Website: crate-barrel
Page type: billing-address
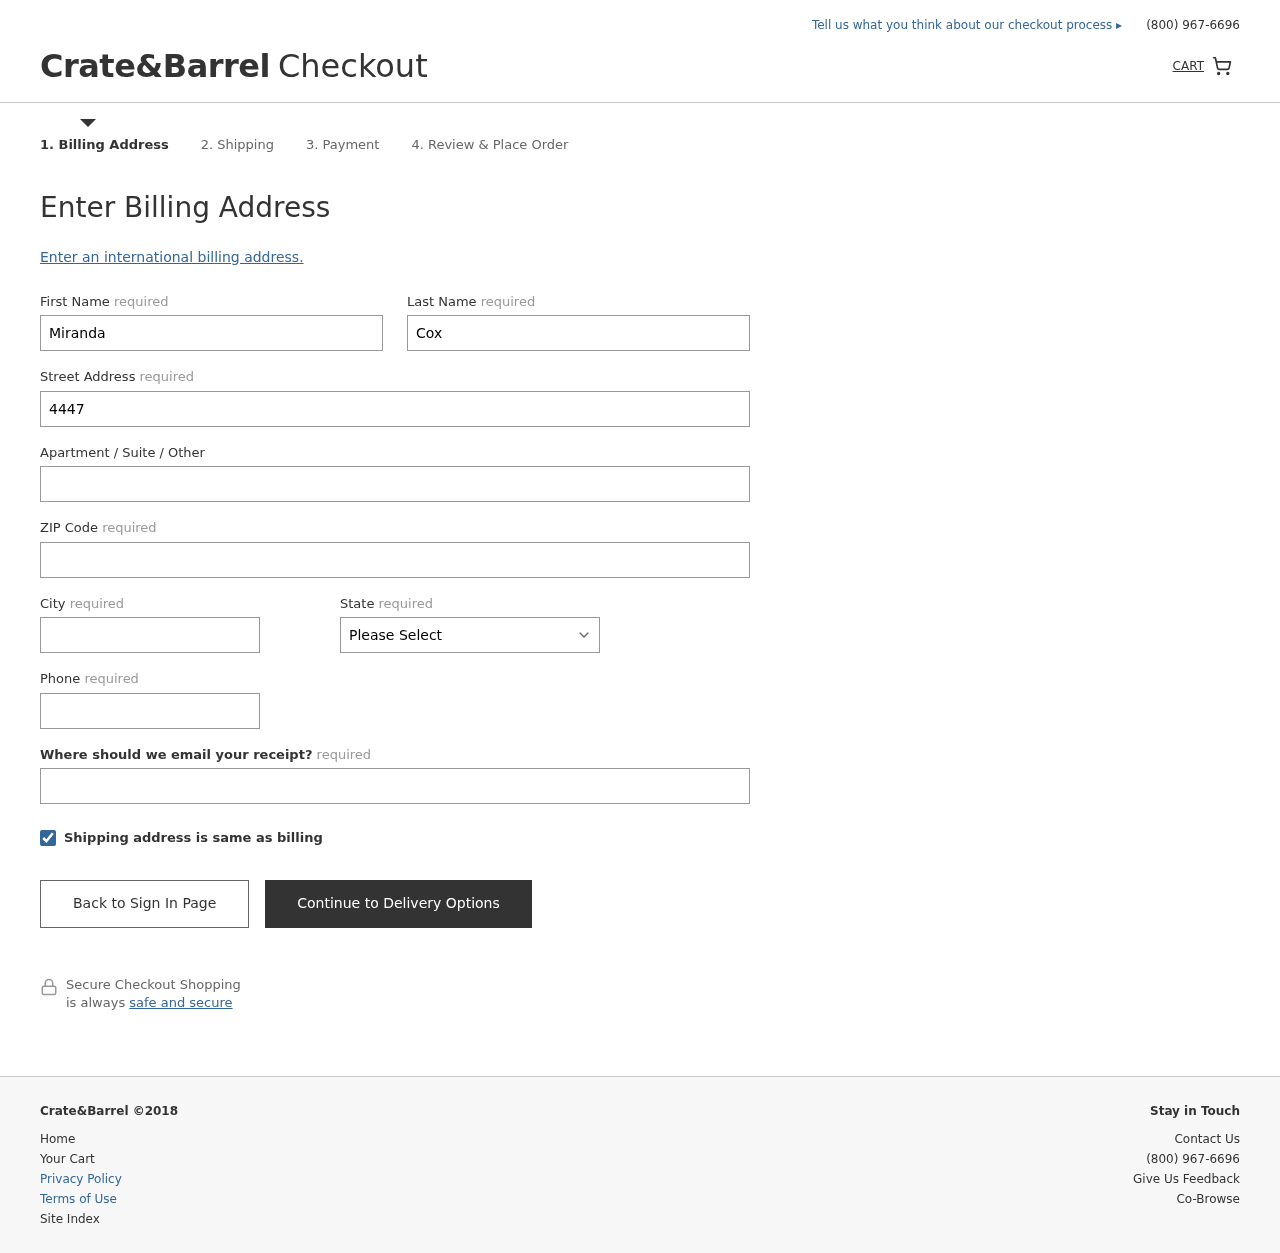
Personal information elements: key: PII_STATE
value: South Dakota
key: PII_FIRSTNAME
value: Miranda
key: PII_LASTNAME
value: Cox
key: PII_STREET
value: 4447 Hart Spring
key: PII_POSTCODE
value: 93610
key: PII_CITY
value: Sanchezburgh
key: PII_PHONE
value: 5584198184
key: PII_EMAIL
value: mirandacox@hotmail.com